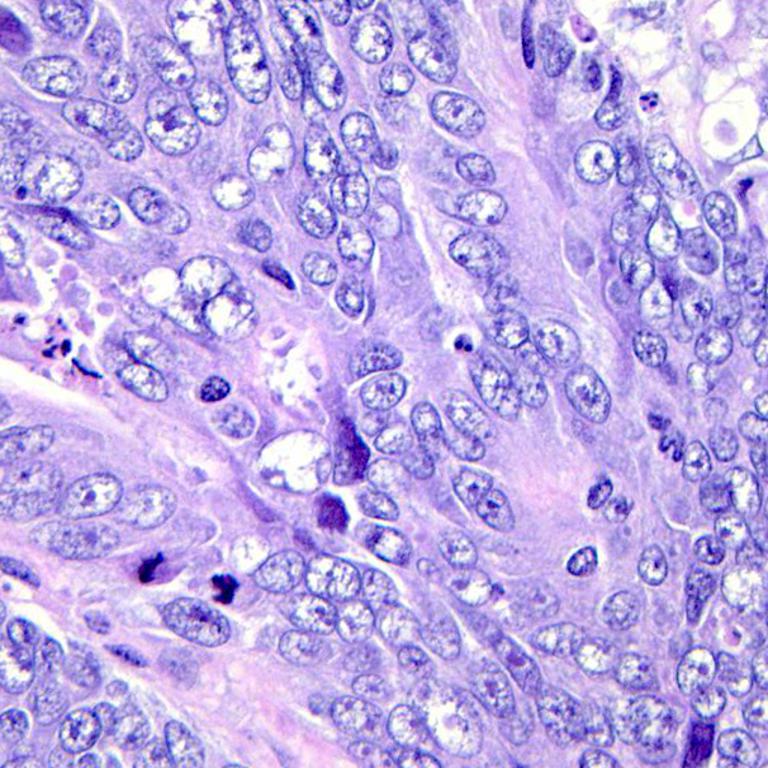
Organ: colon
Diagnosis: adenocarcinomas